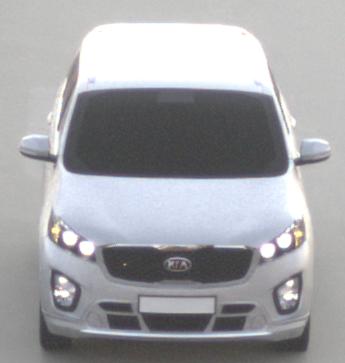
Make: KIA
Model: Sorento 2.2 CRDi
Detailed model: Sorento (UM)
Model produced from: 2015/03
Model produced until: 2017/10
Doors: 5
Color: white
Road condition: dry road
Daytime: sunrise or sunset
Contrast: low contrast